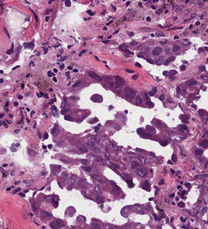
Tumor epithelial tissue: yes
Tumor-associated stroma tissue: yes
Normal tissue: no